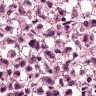
Metastatic tissue present: yes